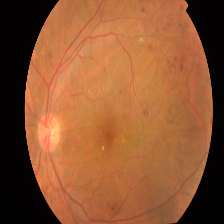
Diabetic retinopathy grade: Proliferative DR